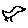
Label: bird